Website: bh-photo
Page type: cart
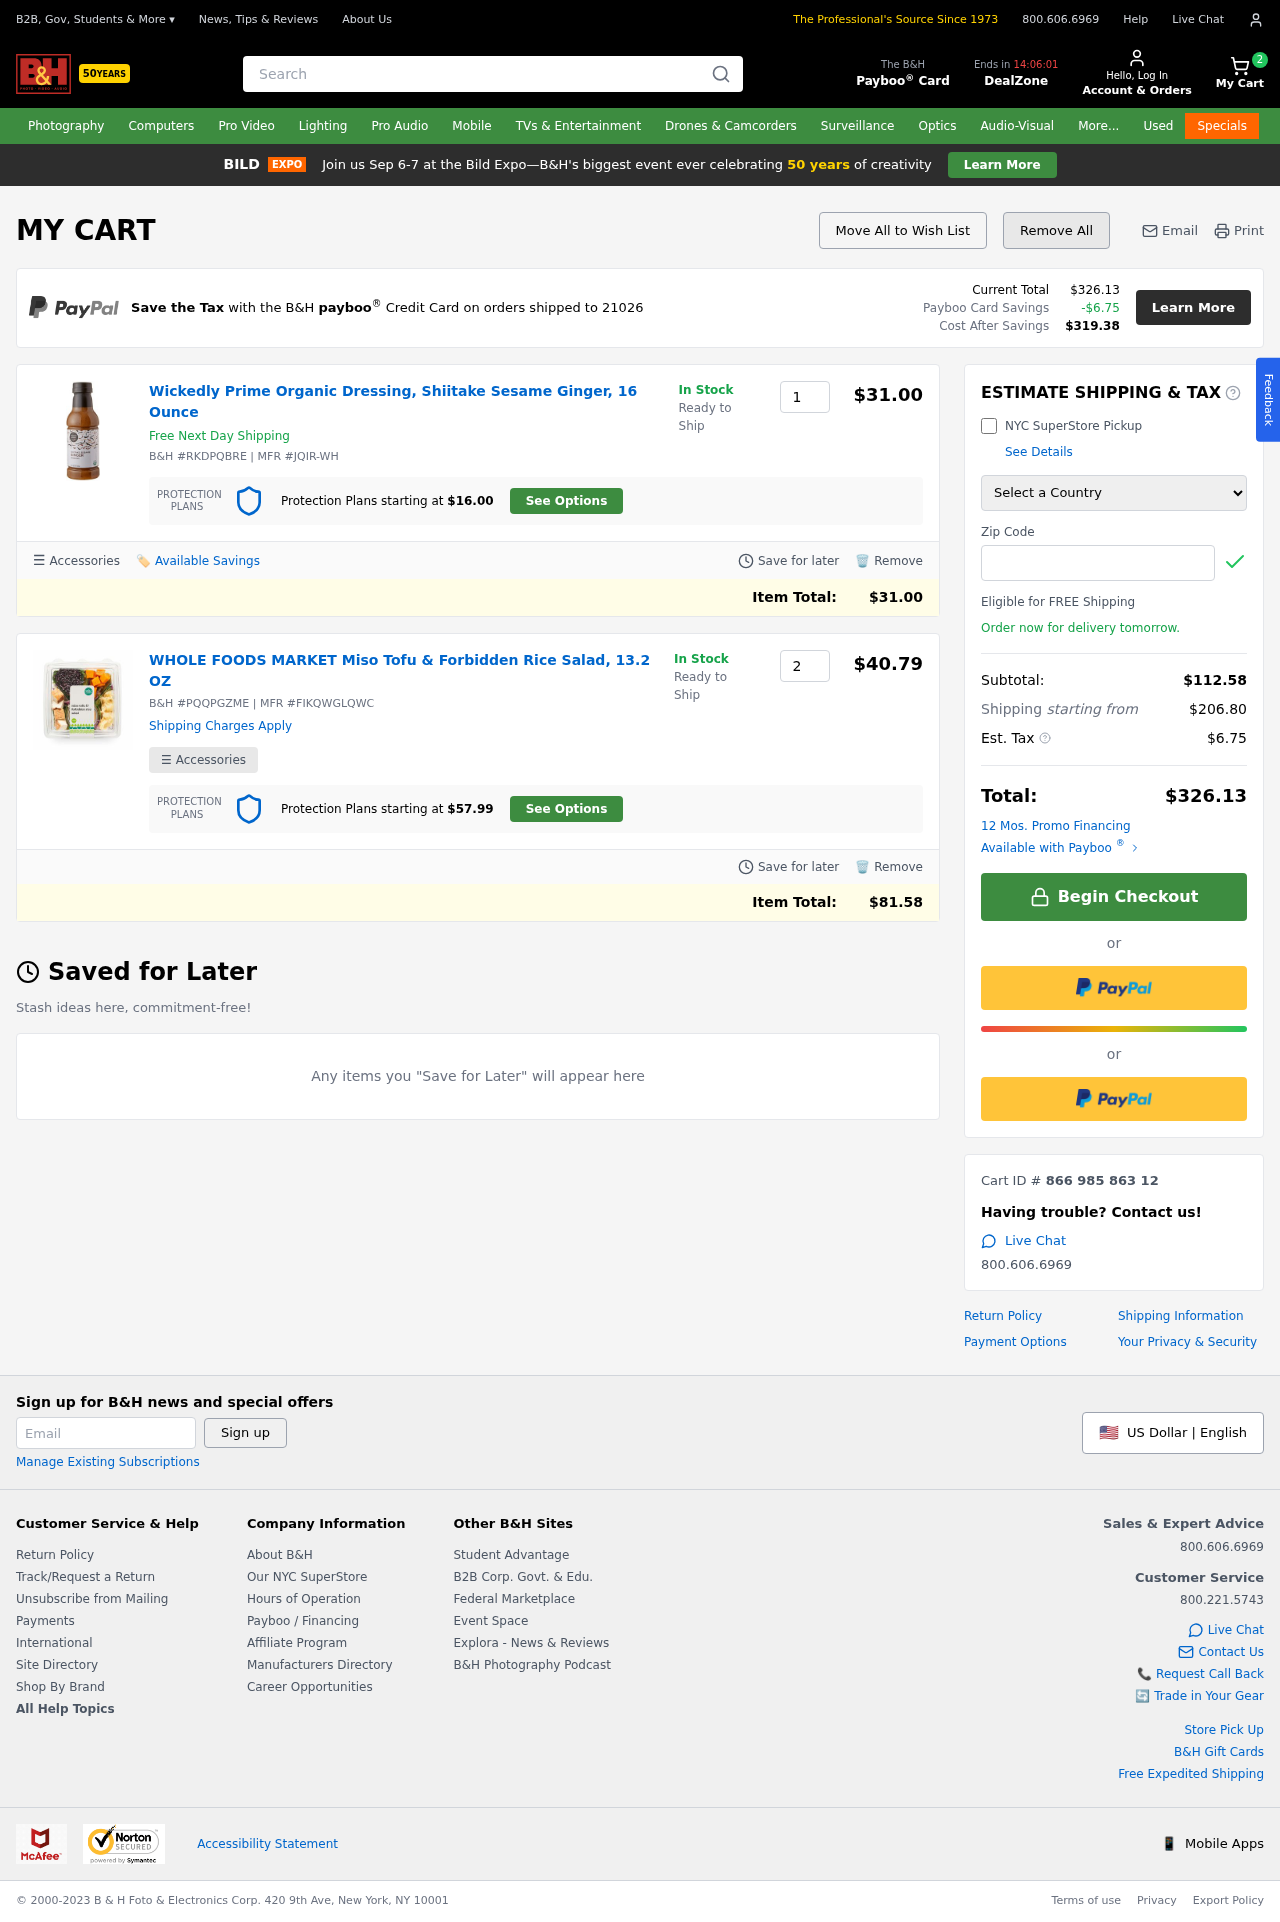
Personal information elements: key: PII_COUNTRY
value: United States
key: PII_POSTCODE
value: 21026
Product elements: key: PRODUCT1_NAME
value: Wickedly Prime Organic Dressing, Shiitake Sesame Ginger, 16 Ounce
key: PRODUCT1_PRICE
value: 31
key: PRODUCT1_QUANTITY
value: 1
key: PRODUCT2_NAME
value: WHOLE FOODS MARKET Miso Tofu & Forbidden Rice Salad, 13.2 OZ
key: PRODUCT2_PRICE
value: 40.79
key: PRODUCT2_QUANTITY
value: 2
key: PRODUCT1_ITEM_TOTAL
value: $31.00
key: PRODUCT2_ITEM_TOTAL
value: $81.58
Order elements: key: ORDER_NUM_ITEMS
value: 2
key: ORDER_TOTAL
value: $326.13
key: ORDER_TAX
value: -$6.75
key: ORDER_TAX
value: $6.75
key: ORDER_TOTAL_AFTER_SAVINGS
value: $319.38
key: ORDER_SUBTOTAL
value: $112.58
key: ORDER_SHIPPING_COST
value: $206.80
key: ORDER_ID
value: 866 985 863 12
Search elements: key: HEADER_SEARCH
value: Search